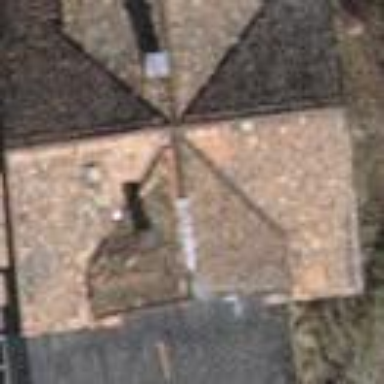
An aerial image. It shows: Simple house.